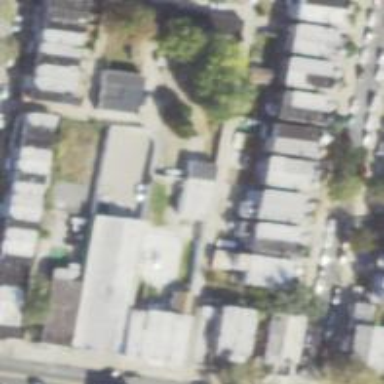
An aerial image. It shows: Alley classified as service road.